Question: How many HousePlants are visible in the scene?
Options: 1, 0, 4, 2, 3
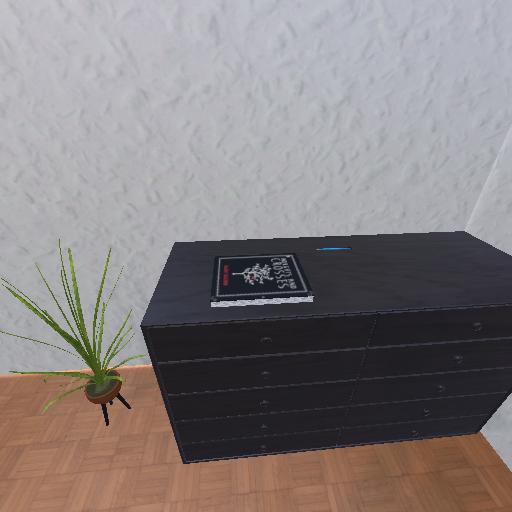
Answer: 1